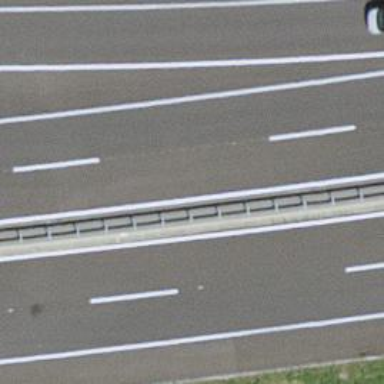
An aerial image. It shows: Asphalt motorway.